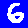
Digit: 6